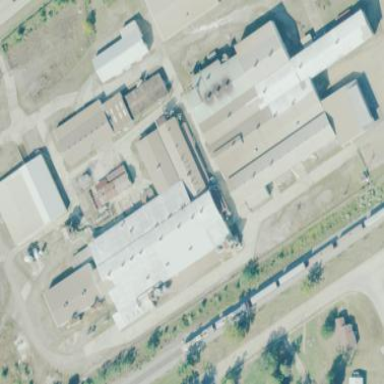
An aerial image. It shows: Historic factory.